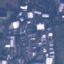
Label: Industrial